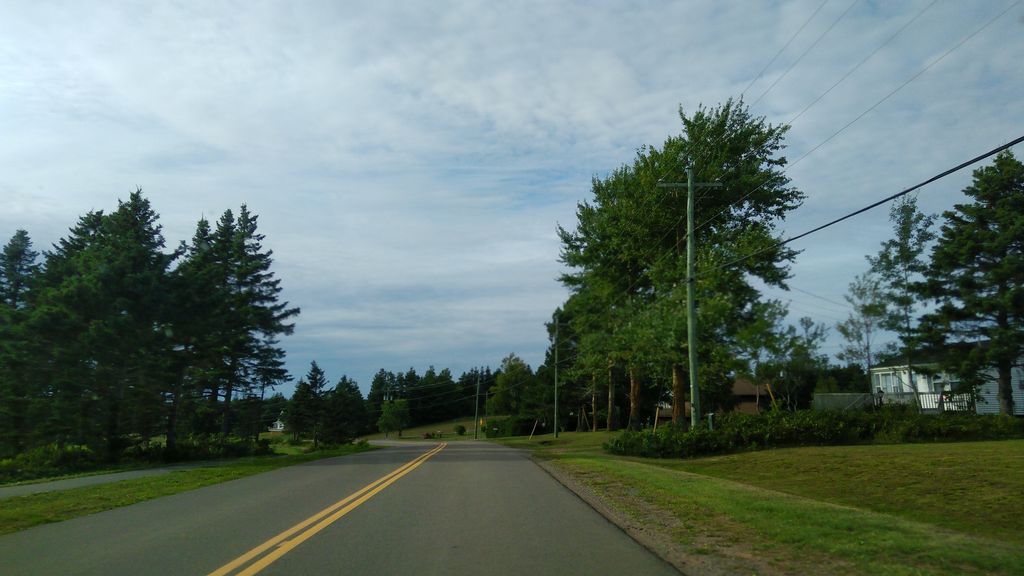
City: charlottetown